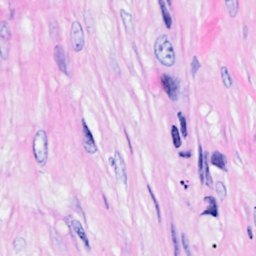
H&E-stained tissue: Breast